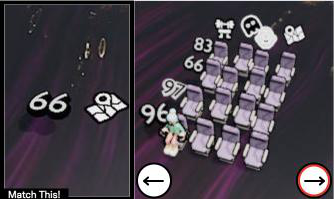
Task: seats
Answer: no